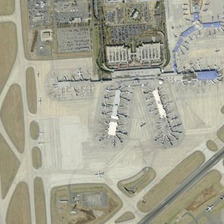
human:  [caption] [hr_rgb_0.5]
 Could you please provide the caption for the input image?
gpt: many planes are parked next to a terminal near runways and parking lots .

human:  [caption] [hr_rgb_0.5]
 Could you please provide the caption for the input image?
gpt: the ground is brown and the roads are grey .

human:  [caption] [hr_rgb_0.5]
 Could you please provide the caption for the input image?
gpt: many planes are parked next to a terminal near runways and parking lots .

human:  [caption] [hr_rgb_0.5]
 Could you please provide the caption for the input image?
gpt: this is a big airport with some planes .

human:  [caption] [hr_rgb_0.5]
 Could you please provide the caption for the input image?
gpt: this is a big airport with some planes .